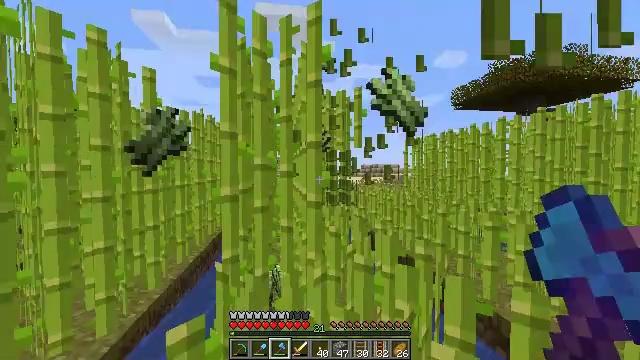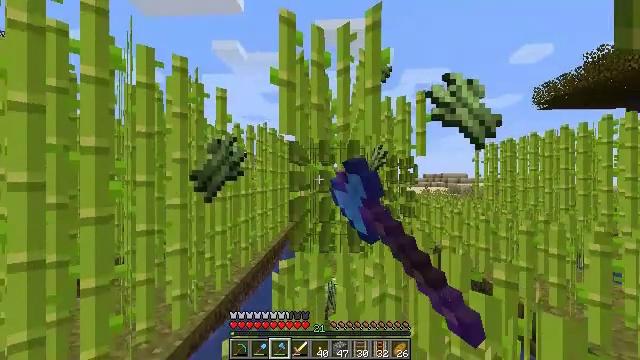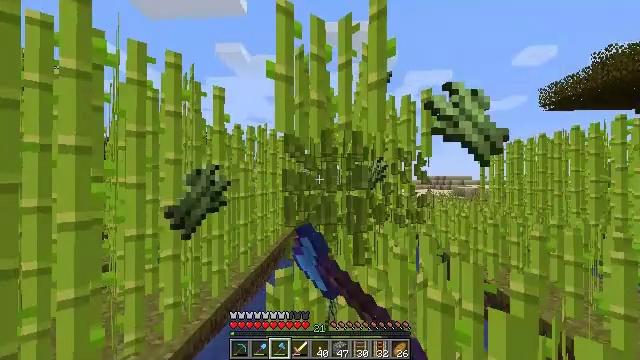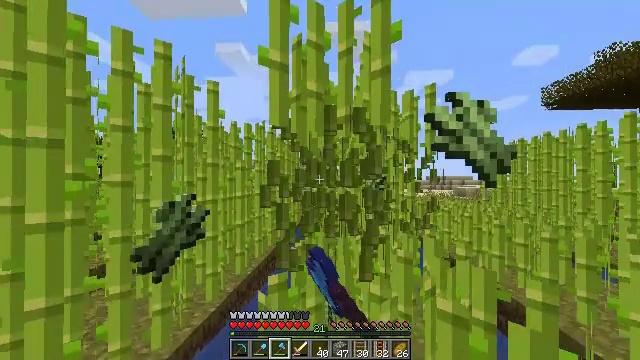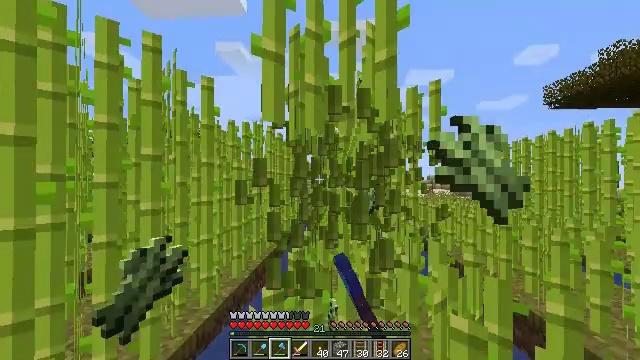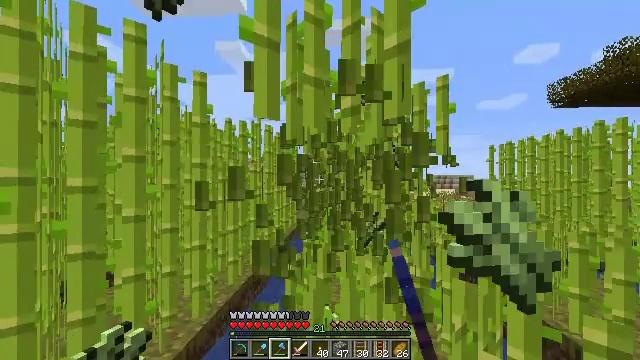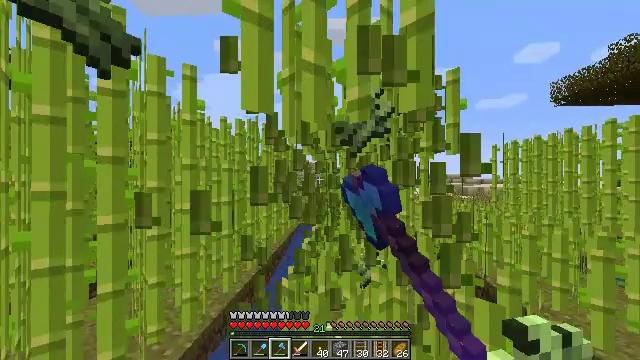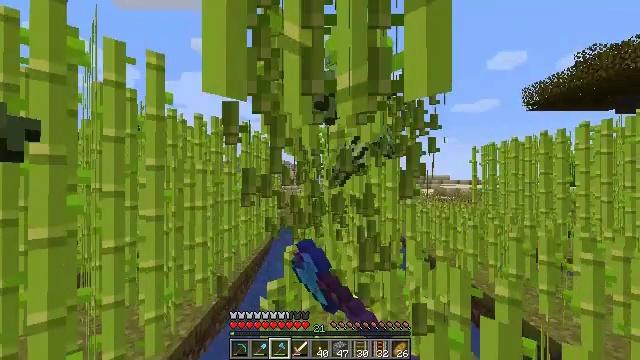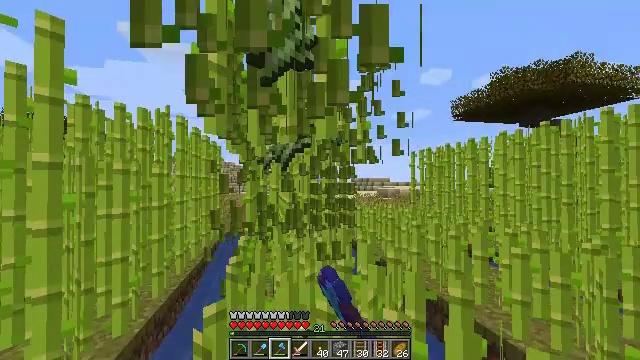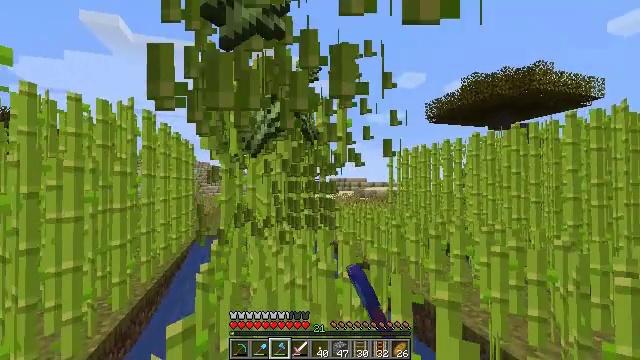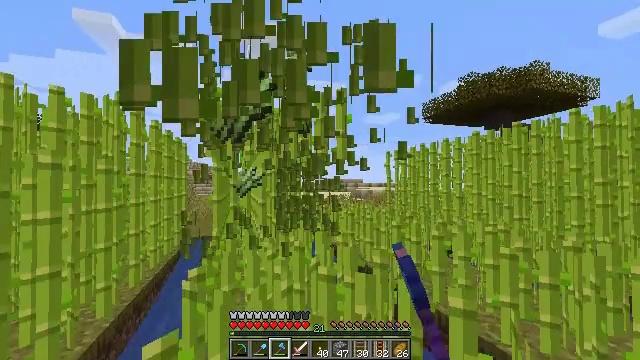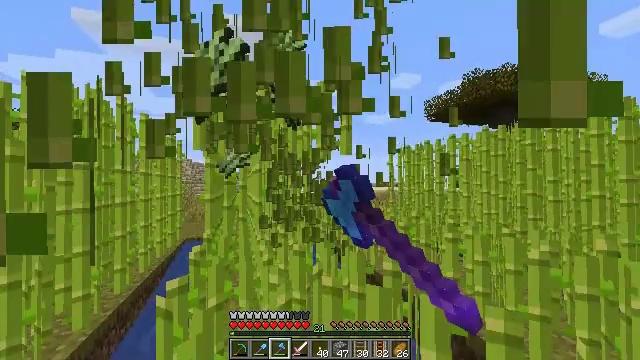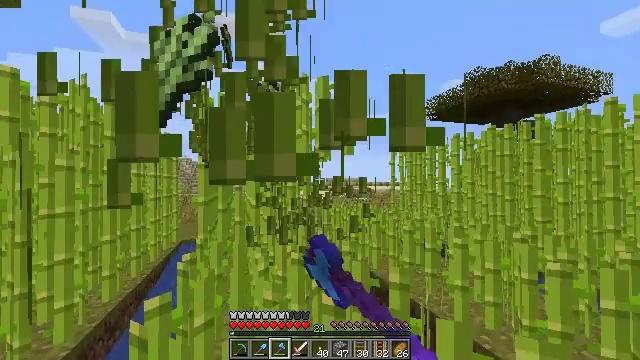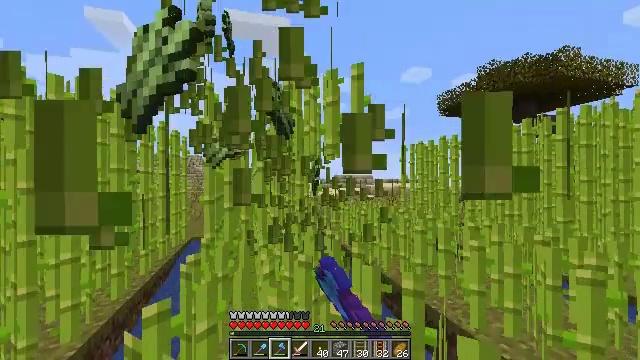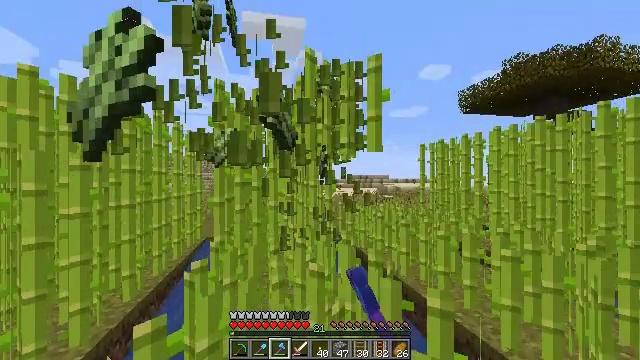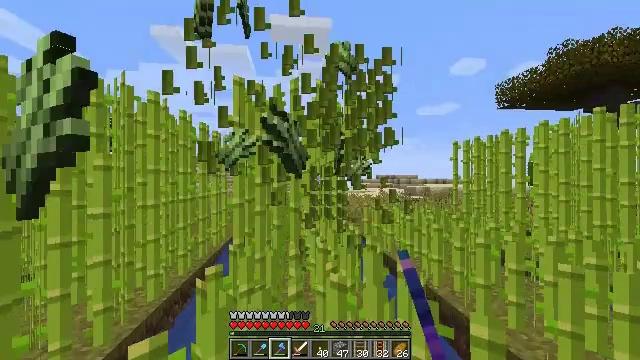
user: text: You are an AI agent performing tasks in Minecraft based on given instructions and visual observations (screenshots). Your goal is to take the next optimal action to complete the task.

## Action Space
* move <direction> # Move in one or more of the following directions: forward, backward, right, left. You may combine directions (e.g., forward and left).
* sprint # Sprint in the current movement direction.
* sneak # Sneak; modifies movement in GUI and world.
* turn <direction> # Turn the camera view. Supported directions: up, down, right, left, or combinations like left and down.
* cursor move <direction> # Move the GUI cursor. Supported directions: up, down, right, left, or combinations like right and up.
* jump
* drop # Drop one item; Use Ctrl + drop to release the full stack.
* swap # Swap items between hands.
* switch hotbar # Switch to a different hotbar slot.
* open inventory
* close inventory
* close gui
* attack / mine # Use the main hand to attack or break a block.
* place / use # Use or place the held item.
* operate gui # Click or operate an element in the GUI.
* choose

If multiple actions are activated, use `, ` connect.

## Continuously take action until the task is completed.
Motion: motion action
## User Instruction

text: Mine the sugar cane near rivers.
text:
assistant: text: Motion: move forward, turn left and up, attack / mine
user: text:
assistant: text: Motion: move forward, attack / mine
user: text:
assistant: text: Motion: move forward, attack / mine
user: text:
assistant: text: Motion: move forward, attack / mine
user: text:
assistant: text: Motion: move forward, attack / mine
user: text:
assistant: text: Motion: move forward, attack / mine
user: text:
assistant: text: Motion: move forward, turn right, attack / mine
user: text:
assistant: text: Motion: move forward, turn right, attack / mine
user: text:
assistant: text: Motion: move forward, turn right, attack / mine
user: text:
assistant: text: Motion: move forward, attack / mine
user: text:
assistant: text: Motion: move forward, attack / mine
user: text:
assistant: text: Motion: move forward, attack / mine
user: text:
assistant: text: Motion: move forward, turn left, attack / mine
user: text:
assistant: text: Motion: move forward, turn left, attack / mine
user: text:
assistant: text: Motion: move forward, turn left, attack / mine
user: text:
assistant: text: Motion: move forward, turn left, attack / mine
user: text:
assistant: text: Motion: move forward, turn left, attack / mine
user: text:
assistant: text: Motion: move forward, attack / mine
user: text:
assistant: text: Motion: move forward, attack / mine
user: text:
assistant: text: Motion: move forward, turn right, attack / mine
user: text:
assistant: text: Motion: move forward, turn right, attack / mine
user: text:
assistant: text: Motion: move forward, turn right, attack / mine
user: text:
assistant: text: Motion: move forward, turn right, attack / mine
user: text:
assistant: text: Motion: move forward, attack / mine
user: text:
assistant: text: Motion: move forward, turn left, attack / mine
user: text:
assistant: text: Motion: move forward, turn left, attack / mine
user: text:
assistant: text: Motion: move forward, turn left, attack / mine
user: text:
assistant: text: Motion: move forward, turn left, attack / mine
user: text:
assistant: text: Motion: move forward, turn left, attack / mine
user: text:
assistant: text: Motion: move forward, attack / mine